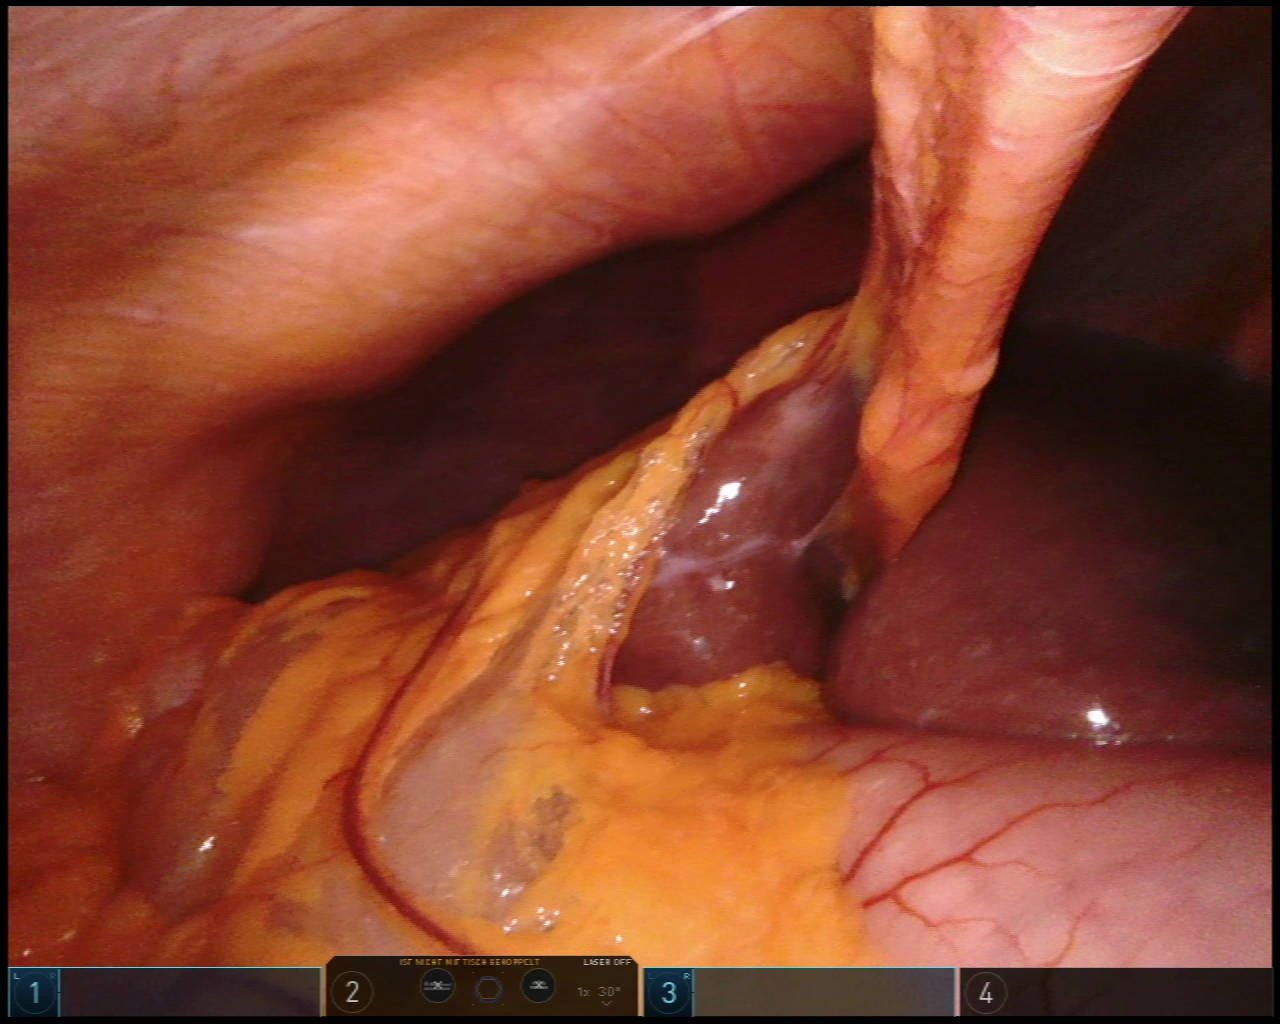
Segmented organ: liver
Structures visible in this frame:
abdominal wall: yes
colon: yes
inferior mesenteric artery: no
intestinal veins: no
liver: yes
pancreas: no
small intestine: no
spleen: no
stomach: yes
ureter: no
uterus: no
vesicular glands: no